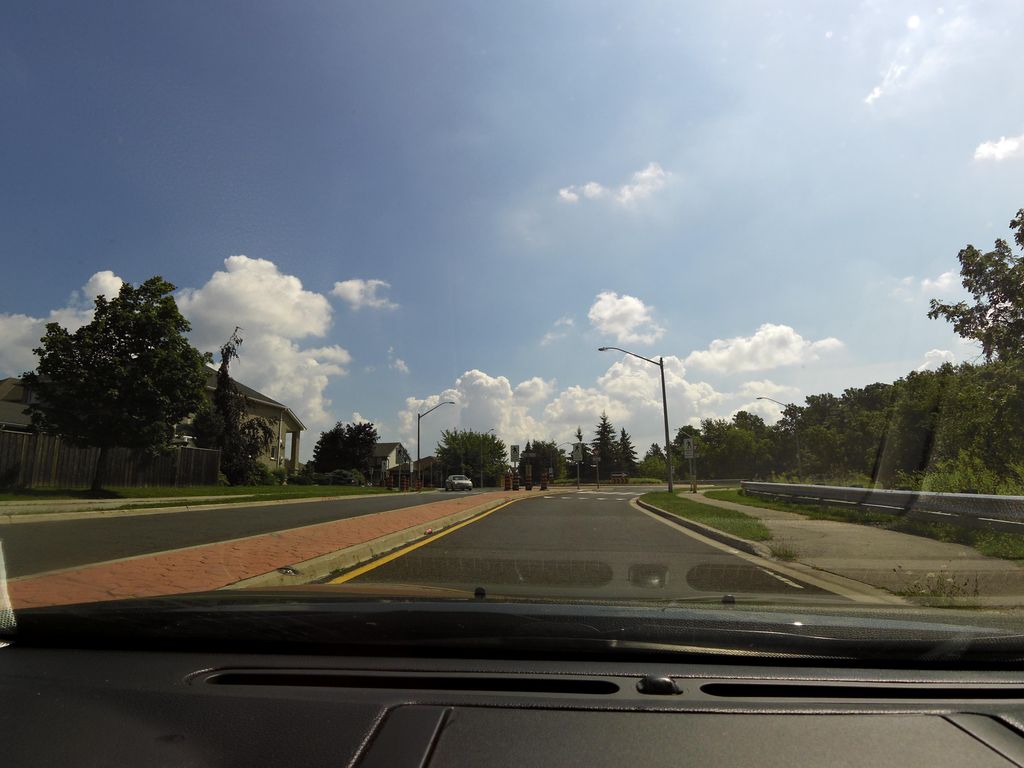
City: hamilton